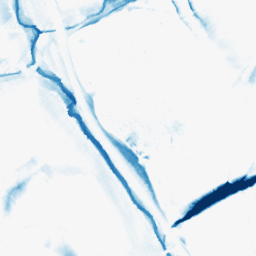
Category: morphological
Decomposition family: morphological_diamond
Decomposition parameters: operation: closing
radius: 15
Upsampling method: quartic
Upsampling parameters: scale: 4
Upsampling scale: 4